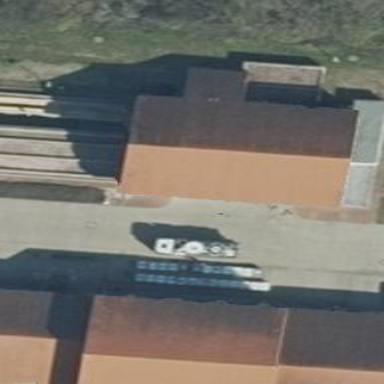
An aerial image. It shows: Industrial building.